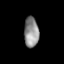
Tissue: lung
Cell type: Endothelial cells
Senescence score: 0.6884
Nuclear area (px): 434
Mean DAPI intensity: 141.76